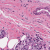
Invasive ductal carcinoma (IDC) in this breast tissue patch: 1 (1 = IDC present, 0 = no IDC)